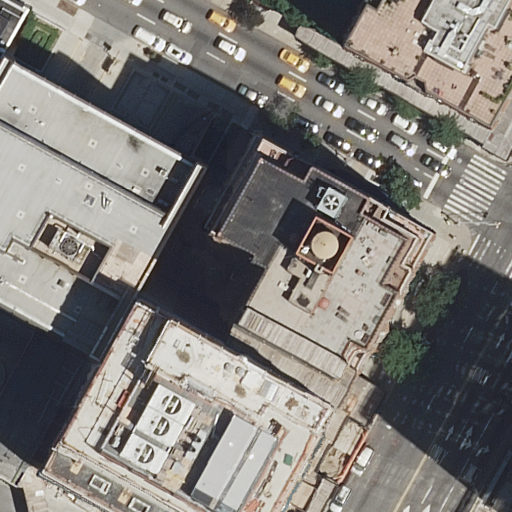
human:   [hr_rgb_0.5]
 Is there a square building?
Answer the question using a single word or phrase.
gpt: no

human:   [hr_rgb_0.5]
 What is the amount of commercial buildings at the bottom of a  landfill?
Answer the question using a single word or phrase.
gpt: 0

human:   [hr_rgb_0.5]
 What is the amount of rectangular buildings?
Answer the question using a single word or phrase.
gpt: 2

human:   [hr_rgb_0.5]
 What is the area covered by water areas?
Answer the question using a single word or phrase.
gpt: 0m2

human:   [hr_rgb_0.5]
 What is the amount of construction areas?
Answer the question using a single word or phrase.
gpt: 0

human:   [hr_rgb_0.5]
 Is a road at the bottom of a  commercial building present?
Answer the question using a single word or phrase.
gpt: no

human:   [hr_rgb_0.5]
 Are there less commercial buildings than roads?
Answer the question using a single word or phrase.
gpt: yes

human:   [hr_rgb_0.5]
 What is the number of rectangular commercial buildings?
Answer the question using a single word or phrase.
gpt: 0

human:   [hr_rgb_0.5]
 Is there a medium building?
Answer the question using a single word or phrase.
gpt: yes

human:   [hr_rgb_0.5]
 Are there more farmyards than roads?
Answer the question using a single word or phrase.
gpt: no

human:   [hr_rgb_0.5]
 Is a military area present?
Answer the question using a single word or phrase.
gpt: no

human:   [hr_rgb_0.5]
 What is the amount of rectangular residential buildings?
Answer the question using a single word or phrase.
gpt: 2

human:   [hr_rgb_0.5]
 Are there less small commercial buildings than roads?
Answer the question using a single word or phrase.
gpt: yes

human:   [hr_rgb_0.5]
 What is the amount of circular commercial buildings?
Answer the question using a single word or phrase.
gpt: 0

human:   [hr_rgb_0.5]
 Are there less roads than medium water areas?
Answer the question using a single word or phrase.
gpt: no

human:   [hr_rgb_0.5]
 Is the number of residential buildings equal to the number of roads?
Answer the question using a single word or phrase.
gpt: no

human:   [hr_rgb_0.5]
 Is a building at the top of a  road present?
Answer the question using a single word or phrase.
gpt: yes

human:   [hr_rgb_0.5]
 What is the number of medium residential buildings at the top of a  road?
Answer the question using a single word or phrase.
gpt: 1

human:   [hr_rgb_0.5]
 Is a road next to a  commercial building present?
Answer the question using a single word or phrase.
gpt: no

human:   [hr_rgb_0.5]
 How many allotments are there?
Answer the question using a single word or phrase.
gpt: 0

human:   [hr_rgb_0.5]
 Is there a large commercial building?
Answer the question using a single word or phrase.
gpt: no

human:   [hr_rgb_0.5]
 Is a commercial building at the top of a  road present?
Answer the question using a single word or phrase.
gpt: no

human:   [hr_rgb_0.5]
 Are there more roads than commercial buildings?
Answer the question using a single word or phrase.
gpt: yes

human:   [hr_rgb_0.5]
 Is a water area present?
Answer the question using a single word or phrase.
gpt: no

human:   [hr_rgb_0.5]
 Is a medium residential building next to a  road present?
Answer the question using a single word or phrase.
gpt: yes

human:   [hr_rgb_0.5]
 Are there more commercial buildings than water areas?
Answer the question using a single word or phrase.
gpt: no

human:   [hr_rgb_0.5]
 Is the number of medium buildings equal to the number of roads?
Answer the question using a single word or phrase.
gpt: no

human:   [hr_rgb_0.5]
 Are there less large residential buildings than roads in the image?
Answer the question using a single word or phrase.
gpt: yes

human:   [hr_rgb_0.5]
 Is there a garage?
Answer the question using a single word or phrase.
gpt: no

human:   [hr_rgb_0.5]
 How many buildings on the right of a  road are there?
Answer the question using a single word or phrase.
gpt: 3

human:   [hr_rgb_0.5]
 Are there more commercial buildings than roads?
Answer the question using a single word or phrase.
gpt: no

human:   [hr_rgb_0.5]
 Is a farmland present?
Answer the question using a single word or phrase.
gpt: no

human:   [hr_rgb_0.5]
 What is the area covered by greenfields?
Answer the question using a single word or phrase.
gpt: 0m2

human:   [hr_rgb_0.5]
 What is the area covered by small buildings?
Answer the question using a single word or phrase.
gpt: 90m2

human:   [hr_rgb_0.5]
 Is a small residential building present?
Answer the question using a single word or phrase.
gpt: yes

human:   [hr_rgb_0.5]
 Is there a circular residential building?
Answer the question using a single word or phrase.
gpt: no